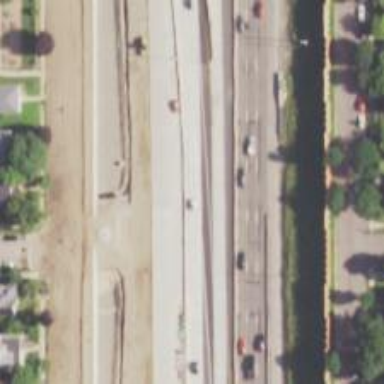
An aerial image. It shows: Motorway.